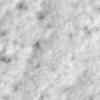
Label: no_change